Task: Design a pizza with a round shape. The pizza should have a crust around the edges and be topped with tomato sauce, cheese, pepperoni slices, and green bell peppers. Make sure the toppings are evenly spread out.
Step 438:
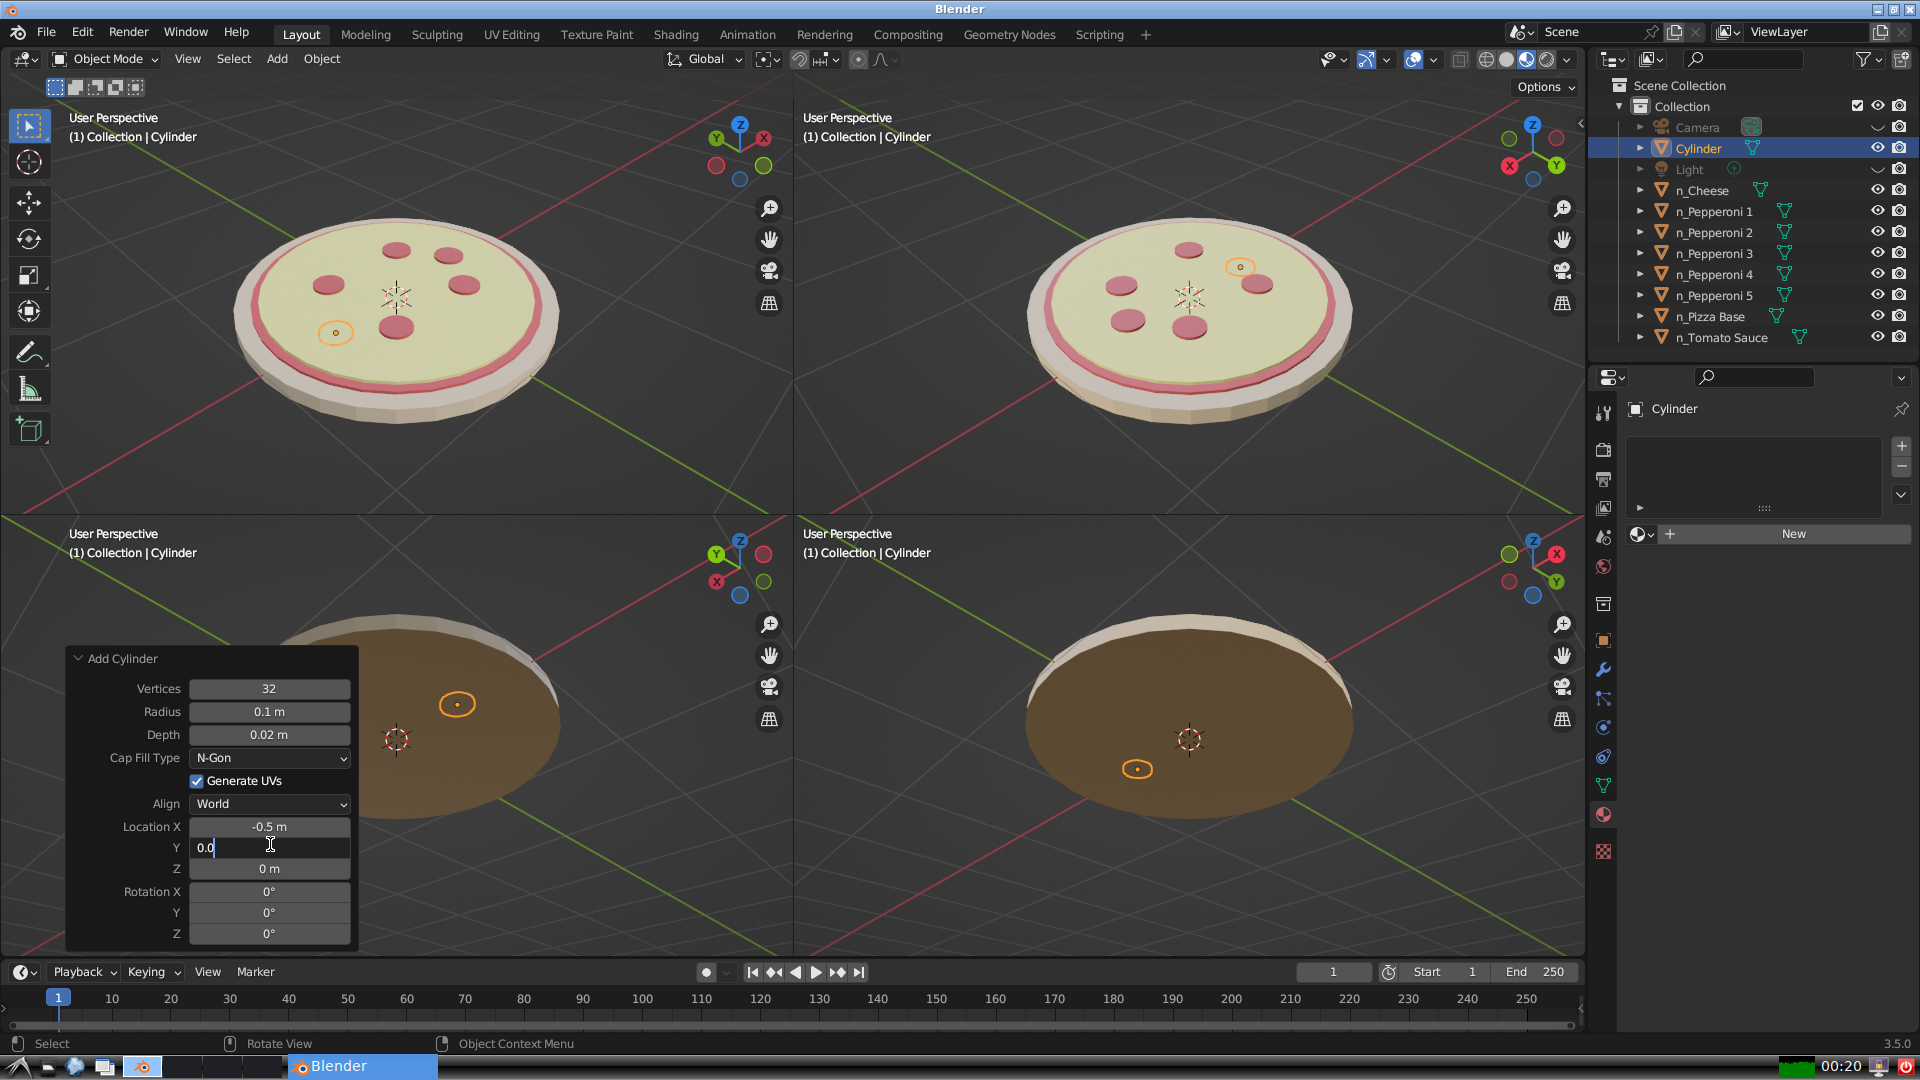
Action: {"key_press": ['Return']}